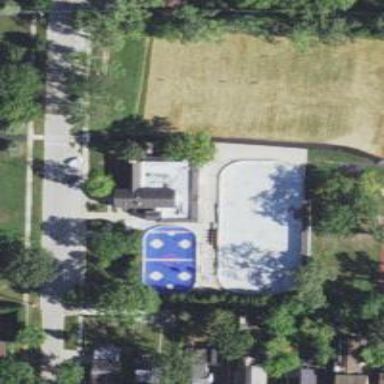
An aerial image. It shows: Sports center building that facilitates skating and hockey activities.